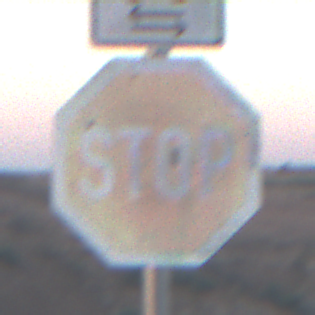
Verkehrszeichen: Stop
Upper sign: RichtungsangabeDurchPfeile9
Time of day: SunriseSunset
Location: Outdoor (Nature)
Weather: Clear
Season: NotSpecified
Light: Natural